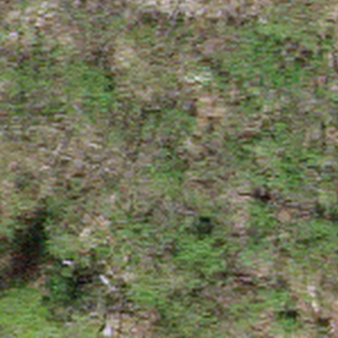
Label: other